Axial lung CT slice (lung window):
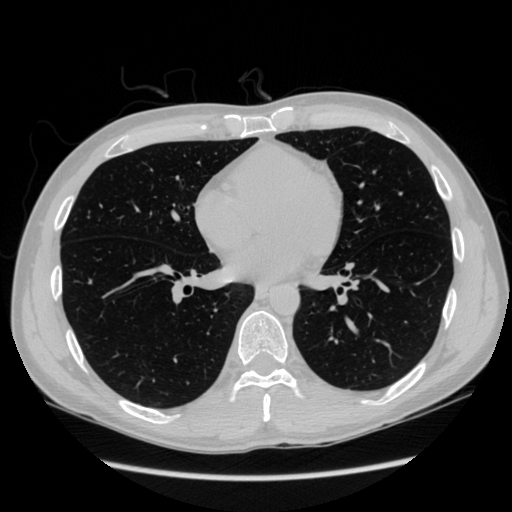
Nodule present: no